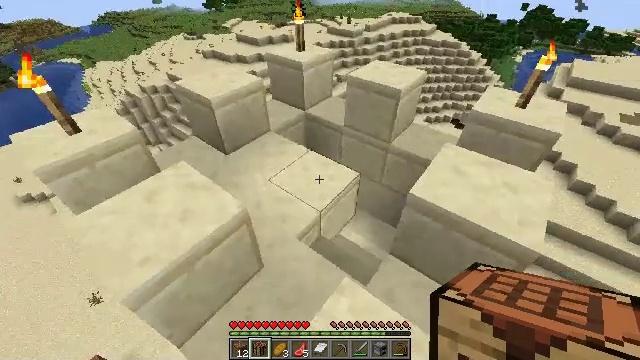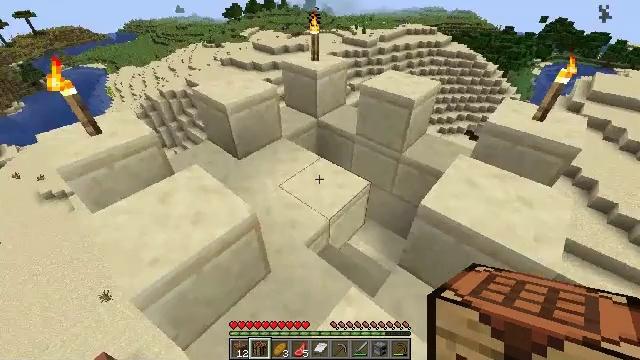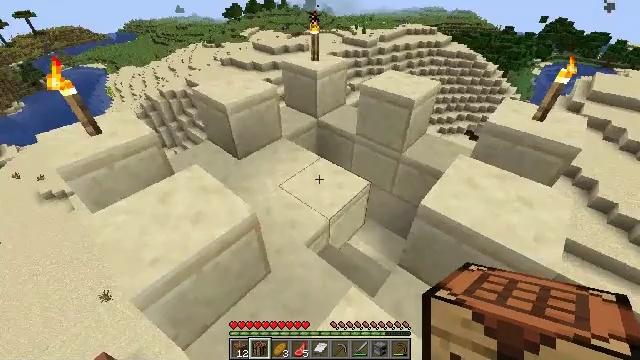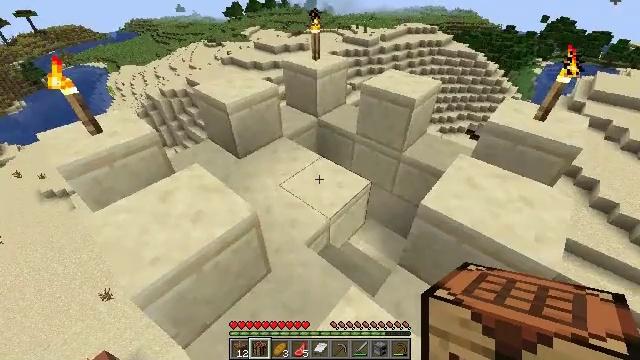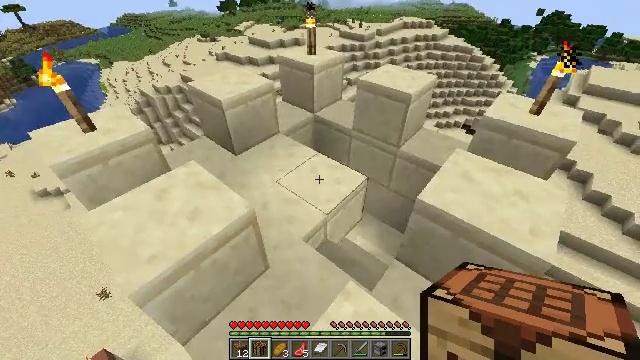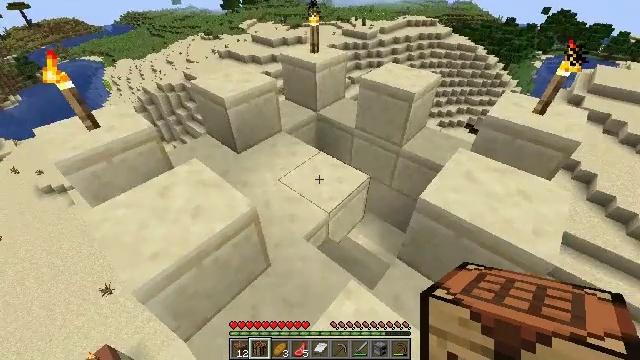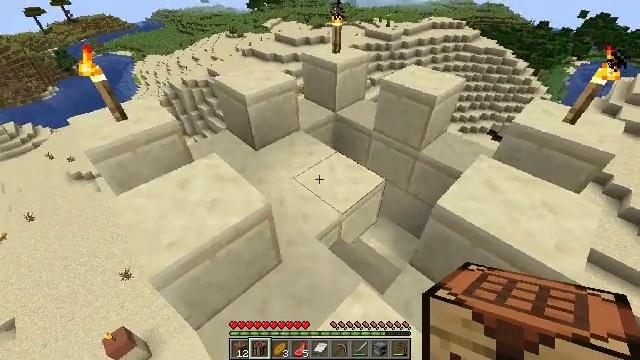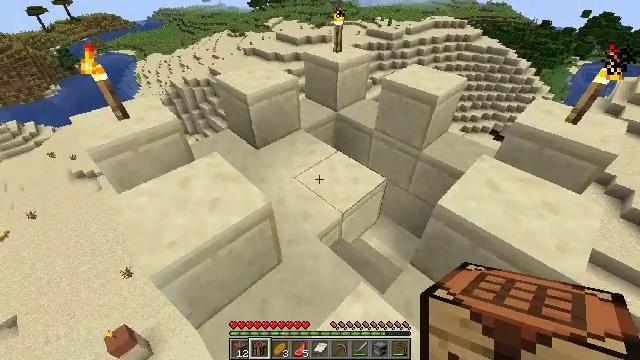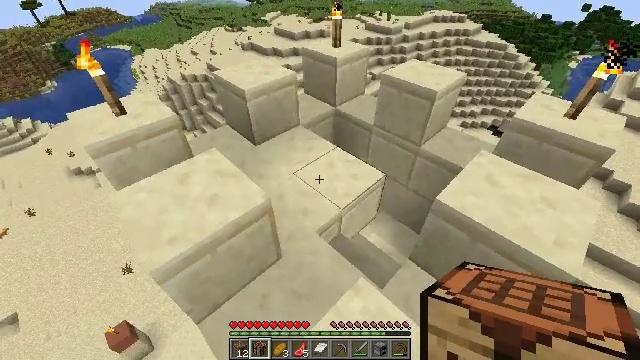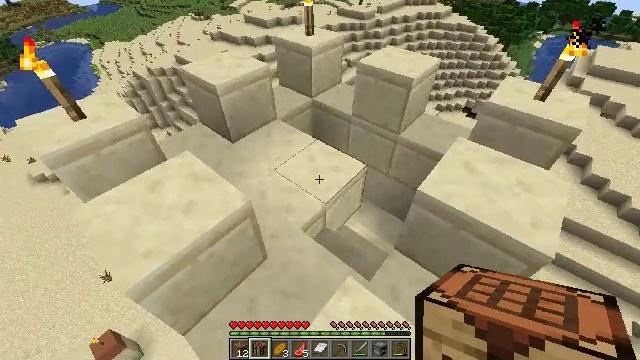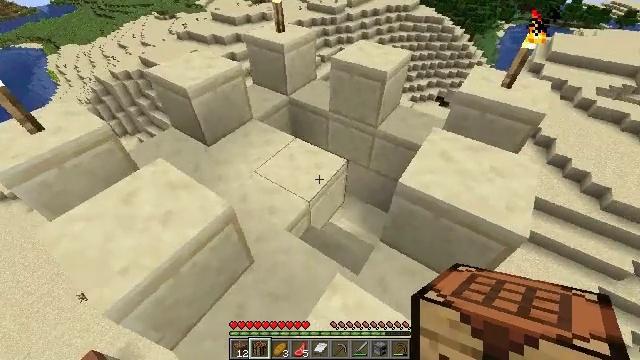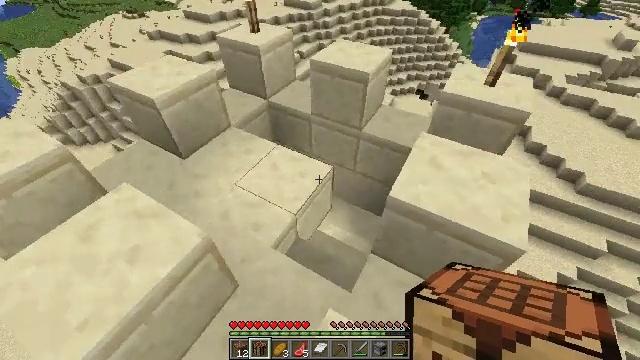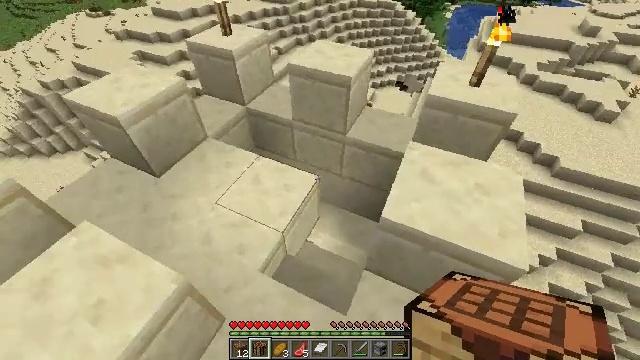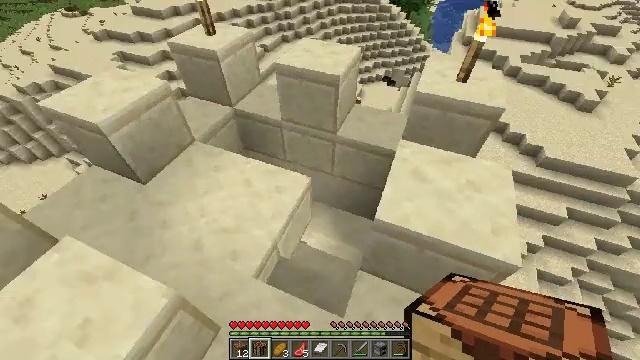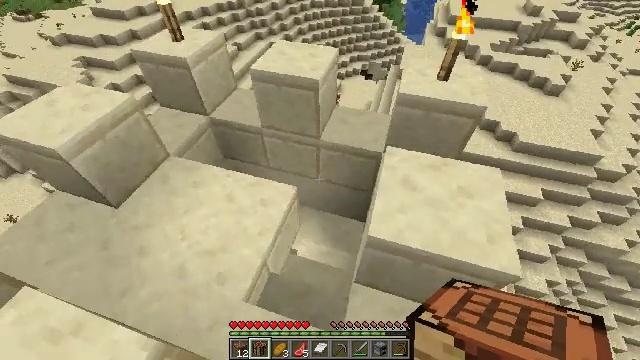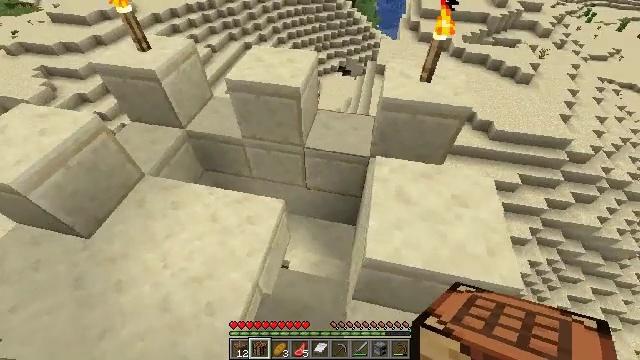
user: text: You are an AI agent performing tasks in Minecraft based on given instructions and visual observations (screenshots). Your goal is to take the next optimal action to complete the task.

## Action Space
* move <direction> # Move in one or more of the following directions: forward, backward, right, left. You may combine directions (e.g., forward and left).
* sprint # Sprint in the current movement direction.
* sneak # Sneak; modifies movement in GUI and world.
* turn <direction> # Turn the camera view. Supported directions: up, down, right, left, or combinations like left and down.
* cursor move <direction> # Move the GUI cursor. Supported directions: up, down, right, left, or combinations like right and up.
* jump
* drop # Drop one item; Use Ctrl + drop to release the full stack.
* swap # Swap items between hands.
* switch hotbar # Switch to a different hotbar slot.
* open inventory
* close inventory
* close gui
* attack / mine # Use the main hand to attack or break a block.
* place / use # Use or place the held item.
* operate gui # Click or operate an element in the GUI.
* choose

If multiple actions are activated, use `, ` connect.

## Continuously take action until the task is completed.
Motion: motion action
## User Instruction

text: Reclaim the jungle fence gate.
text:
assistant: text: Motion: turn left and up
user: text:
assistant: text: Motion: no_op
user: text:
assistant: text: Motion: no_op
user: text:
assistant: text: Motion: no_op
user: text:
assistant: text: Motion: no_op
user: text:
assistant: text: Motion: turn left
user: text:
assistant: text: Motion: no_op
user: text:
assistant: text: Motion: no_op
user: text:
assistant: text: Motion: move forward, turn right and down
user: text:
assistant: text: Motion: move forward, turn right
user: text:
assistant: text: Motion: move forward, turn right
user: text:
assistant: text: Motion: move forward, turn right
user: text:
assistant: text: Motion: move forward, turn right
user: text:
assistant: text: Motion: move forward, turn right
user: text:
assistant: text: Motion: move forward, turn right
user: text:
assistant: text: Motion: move forward
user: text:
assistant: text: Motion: move forward
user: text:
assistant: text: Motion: move forward
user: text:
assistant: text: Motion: move forward
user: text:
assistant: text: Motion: move forward
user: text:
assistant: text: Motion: move forward
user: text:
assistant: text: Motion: move forward, turn left
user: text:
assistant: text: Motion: move forward, turn left and down
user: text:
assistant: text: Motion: move forward, turn left
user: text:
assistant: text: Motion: move forward and move right, turn left
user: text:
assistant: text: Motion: move forward and move right, turn left
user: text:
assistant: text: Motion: move forward and move right, turn left
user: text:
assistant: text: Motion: move forward and move right, turn left
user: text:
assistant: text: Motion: move forward and move right, turn left
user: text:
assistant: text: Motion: move forward and move right, turn left